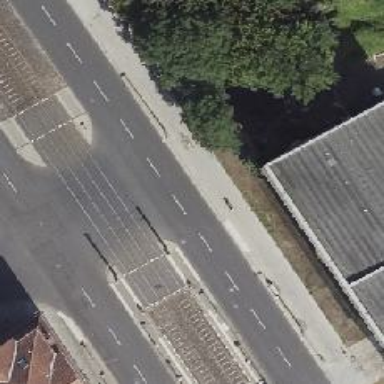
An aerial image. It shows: Unmarked crossing with pedestrian island.